Question: I'm building an Android app on which I have to represent data in a Table-like format.
So I'm using TableLayout. The problem is that I have to draw a rotated string like in the following raw example:

How can I create my layout to be able to show the '2011' rotated?
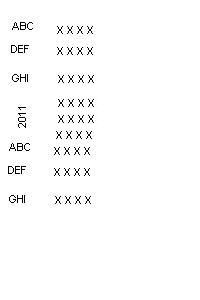
Answer: Extend the <URL> class and override the 'onDraw' method.
'''
@Override
protected void onDraw(Canvas canvas) {
canvas.save();
canvas.rotate(90, xPivot, yPivot);
super.onDraw(canvas);
canvas.restore();
}
'''